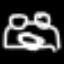
Label: frog